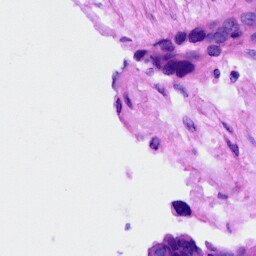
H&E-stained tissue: Ovarian